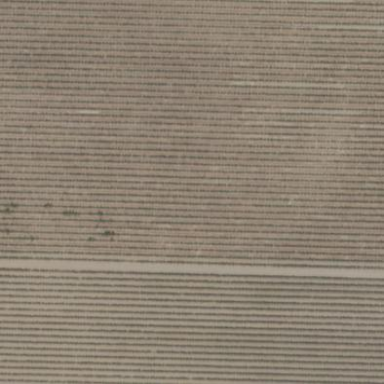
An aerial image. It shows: Vineyard.